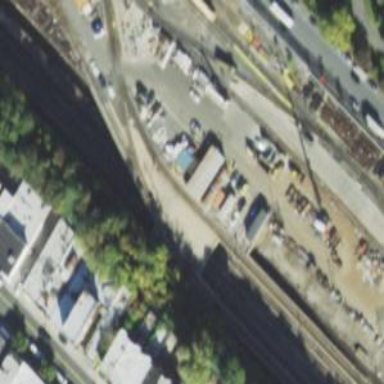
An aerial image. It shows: Yard bridge over electrified top rail service.